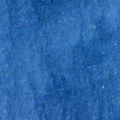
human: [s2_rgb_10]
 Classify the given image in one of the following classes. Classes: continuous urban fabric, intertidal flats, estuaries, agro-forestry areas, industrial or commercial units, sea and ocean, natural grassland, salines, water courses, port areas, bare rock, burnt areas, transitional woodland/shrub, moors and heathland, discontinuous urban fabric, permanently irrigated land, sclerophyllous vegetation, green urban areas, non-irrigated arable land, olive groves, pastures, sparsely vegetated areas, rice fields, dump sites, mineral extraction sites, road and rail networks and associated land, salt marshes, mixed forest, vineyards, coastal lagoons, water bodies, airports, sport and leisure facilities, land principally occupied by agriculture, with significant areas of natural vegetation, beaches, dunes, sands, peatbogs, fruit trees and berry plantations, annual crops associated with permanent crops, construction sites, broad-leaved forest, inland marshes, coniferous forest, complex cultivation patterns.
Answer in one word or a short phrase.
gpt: sea and ocean